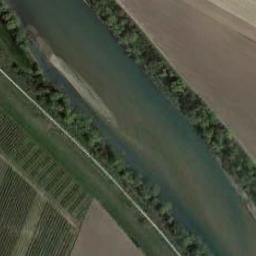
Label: river